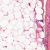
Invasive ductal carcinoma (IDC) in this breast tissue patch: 0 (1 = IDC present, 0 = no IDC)